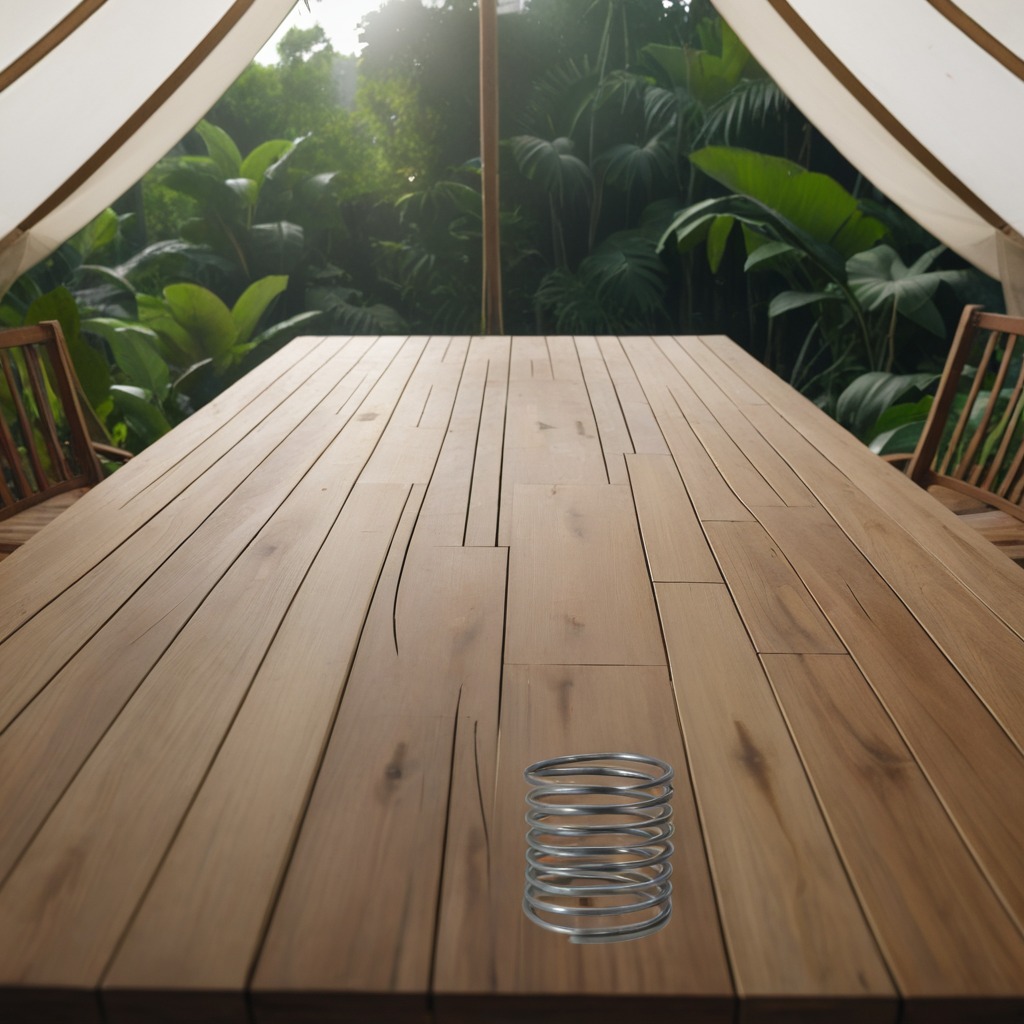
A coiled metal spring is lying on a wooden table.